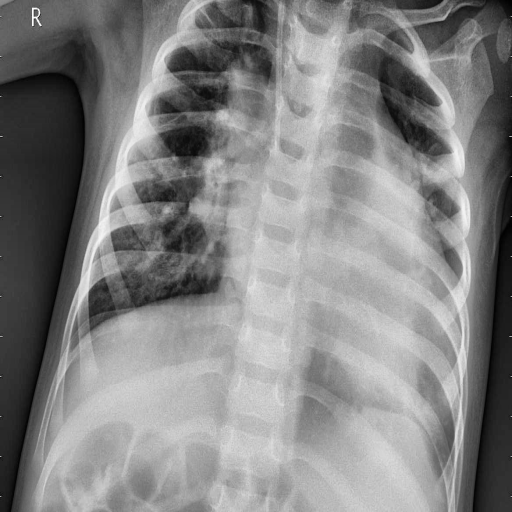
Finding: PNEUMONIA